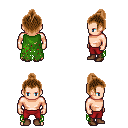
a pixel art fantasy rpg character, male body template, human, light skin, green tattered cape, red pants, brown short topknot hairstyle, brown shoes, four views (front, back, left, right), 2x2 character sprite sheet, small pixel art, hard edges, no anti-aliasing